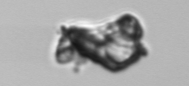
Label: Delphineis